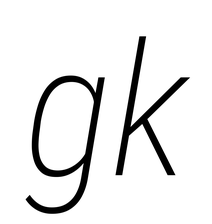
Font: Roboto-Italic_Condensed_ExtraLight_Italic